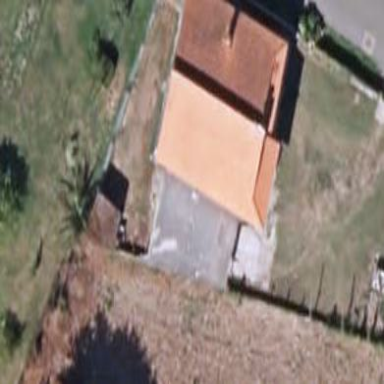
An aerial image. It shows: Carport structure.